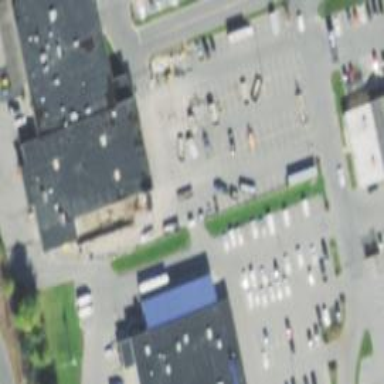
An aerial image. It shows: Supermarket.